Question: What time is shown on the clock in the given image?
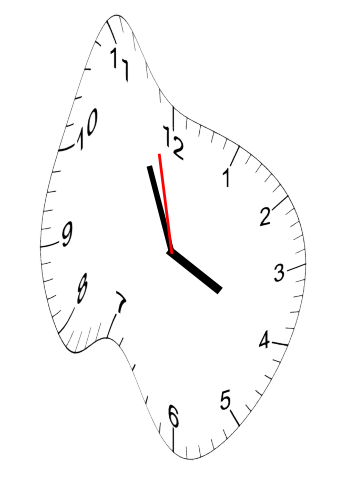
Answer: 03:55:58